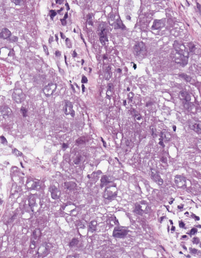
Tumor epithelial tissue: yes
Tumor-associated stroma tissue: yes
Normal tissue: no